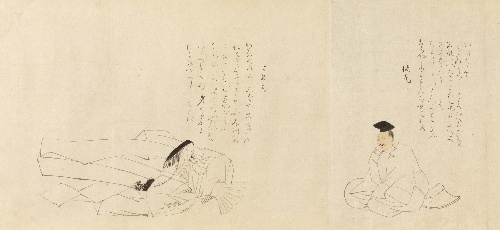
Title: 酒井抱一筆　三十六歌仙図|The Thirty-Six Poetic Immortals
Artist: Sakai Hōitsu
Artist bio: Japanese, 1761–1828
Date: 1824
Object type: Handscroll
Classification: Paintings
Medium: Handscroll; ink and color on paper
Culture: Japan
Period: Edo period (1615–1868)
Dimensions: Overall with mounting: 11 5/8 × 27 ft. 1 13/16 in. (29.5 × 827.6 cm)
Department: Asian Art
Credit line: Mary Griggs Burke Collection, Gift of the Mary and Jackson Burke Foundation, 2015
Accession year: 2015
Repository: Metropolitan Museum of Art, New York, NY
Tags: Poetry|Men